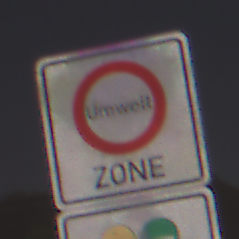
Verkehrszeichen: BeginnUmweltzone
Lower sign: FreistellungVomVerkehrsverbot2
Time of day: Night
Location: Outdoor (Nature)
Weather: Clear
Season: NotSpecified
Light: Natural